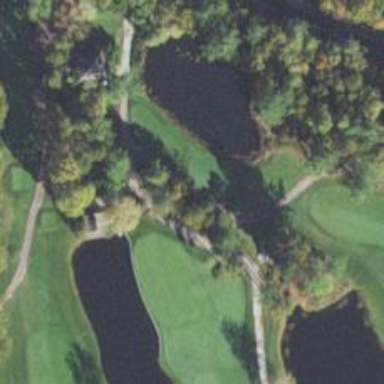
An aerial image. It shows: Service road used as golf cart path.